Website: home-depot
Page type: customer-info-address
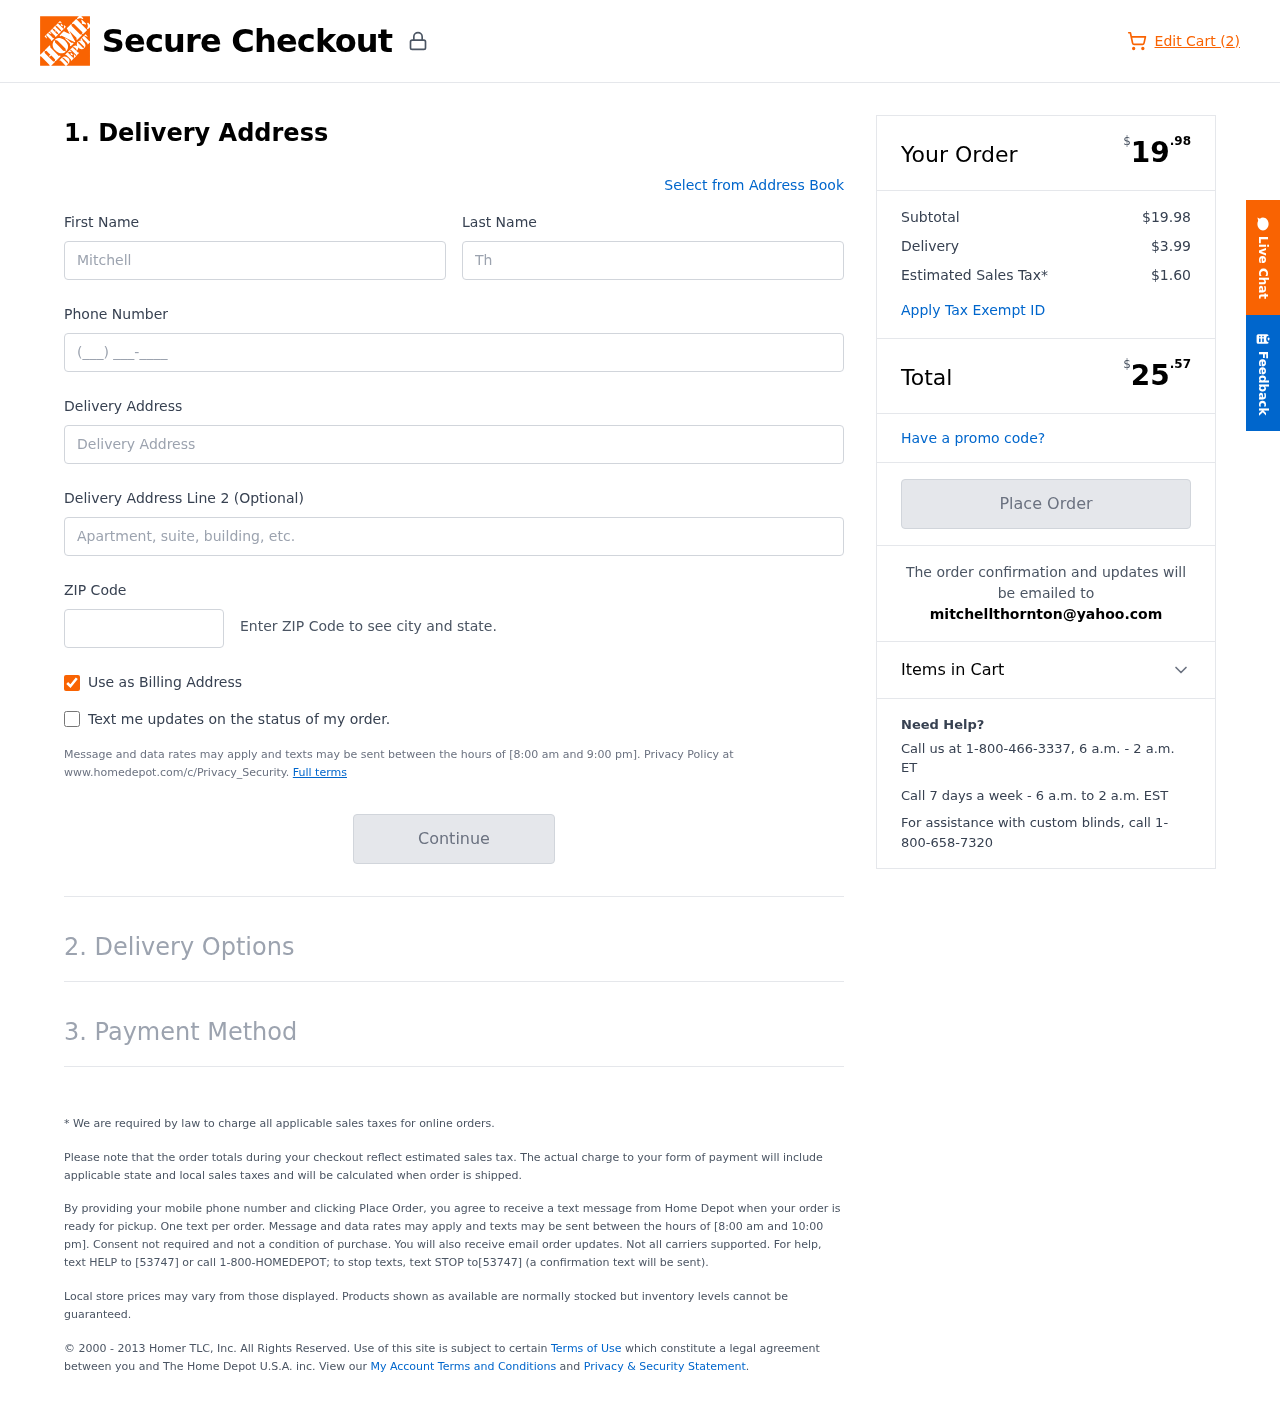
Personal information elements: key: PII_EMAIL
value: mitchellthornton@yahoo.com
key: PII_FIRSTNAME
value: Mitchell
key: PII_LASTNAME
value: Thornton
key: PII_PHONE
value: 7454097480
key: PII_POSTCODE
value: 17670
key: PII_STREET
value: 10507 Mercado Cape Suite 788
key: PII_STREET2
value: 498 Nancy Drive
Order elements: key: ORDER_NUM_ITEMS
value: Edit Cart (2)
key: ORDER_SUBTOTAL_HEADER
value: $19.98
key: ORDER_SUBTOTAL
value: $19.98
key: ORDER_SHIPPING_COST
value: $3.99
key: ORDER_TAX
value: $1.60
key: ORDER_TOTAL2
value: $25.57